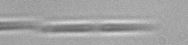
Label: Pseudo-nitzschia